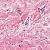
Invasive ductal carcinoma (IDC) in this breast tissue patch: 0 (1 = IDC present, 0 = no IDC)